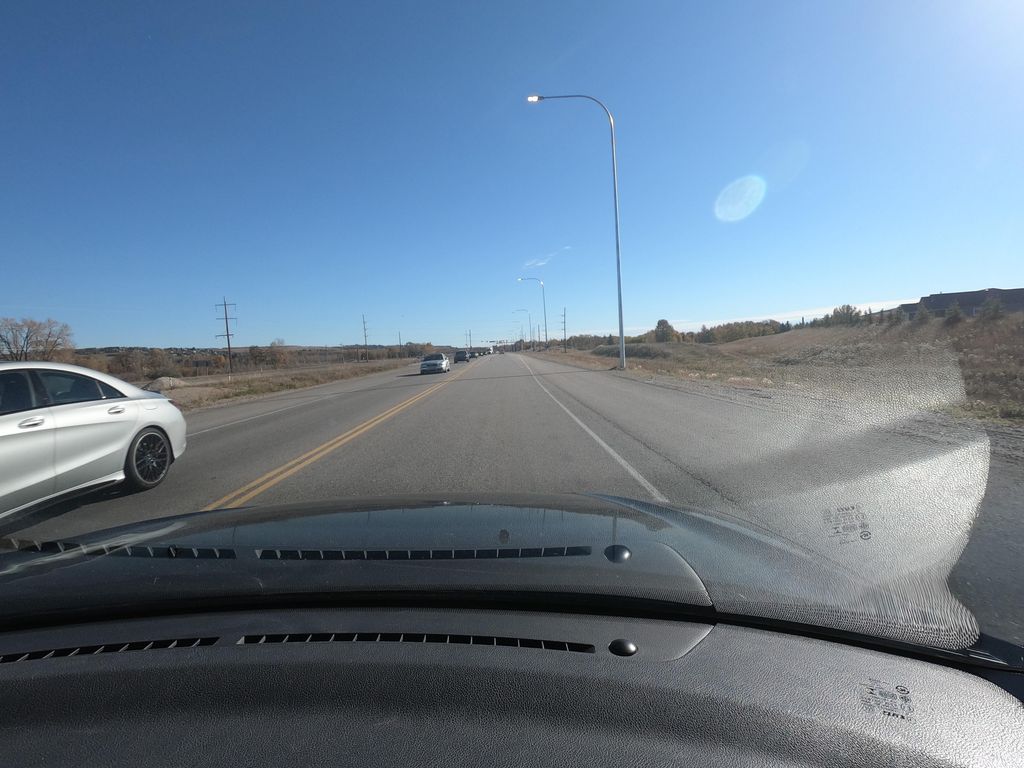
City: calgary